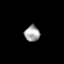
Tissue: skin
Cell type: Others
Senescence score: 0.2676
Nuclear area (px): 228
Mean DAPI intensity: 168.965